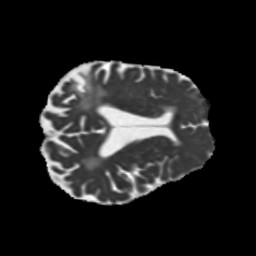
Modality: MD
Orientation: axial
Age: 73
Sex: female
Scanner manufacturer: siemens
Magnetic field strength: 3 T
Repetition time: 5.25 s
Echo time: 0.08 s